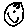
Label: smiley face